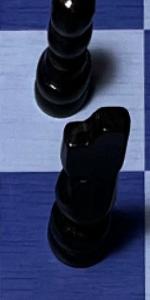
Label: Knight_Black